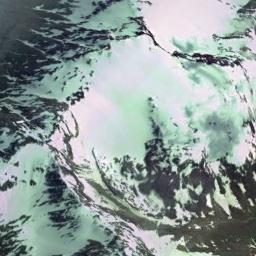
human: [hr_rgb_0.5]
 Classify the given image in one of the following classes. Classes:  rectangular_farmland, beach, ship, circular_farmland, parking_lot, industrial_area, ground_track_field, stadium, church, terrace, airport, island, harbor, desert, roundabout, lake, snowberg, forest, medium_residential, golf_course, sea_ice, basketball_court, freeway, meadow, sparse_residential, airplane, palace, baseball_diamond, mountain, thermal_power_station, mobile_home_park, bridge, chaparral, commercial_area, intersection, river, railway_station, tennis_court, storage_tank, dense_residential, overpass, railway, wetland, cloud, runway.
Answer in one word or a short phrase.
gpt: snowberg